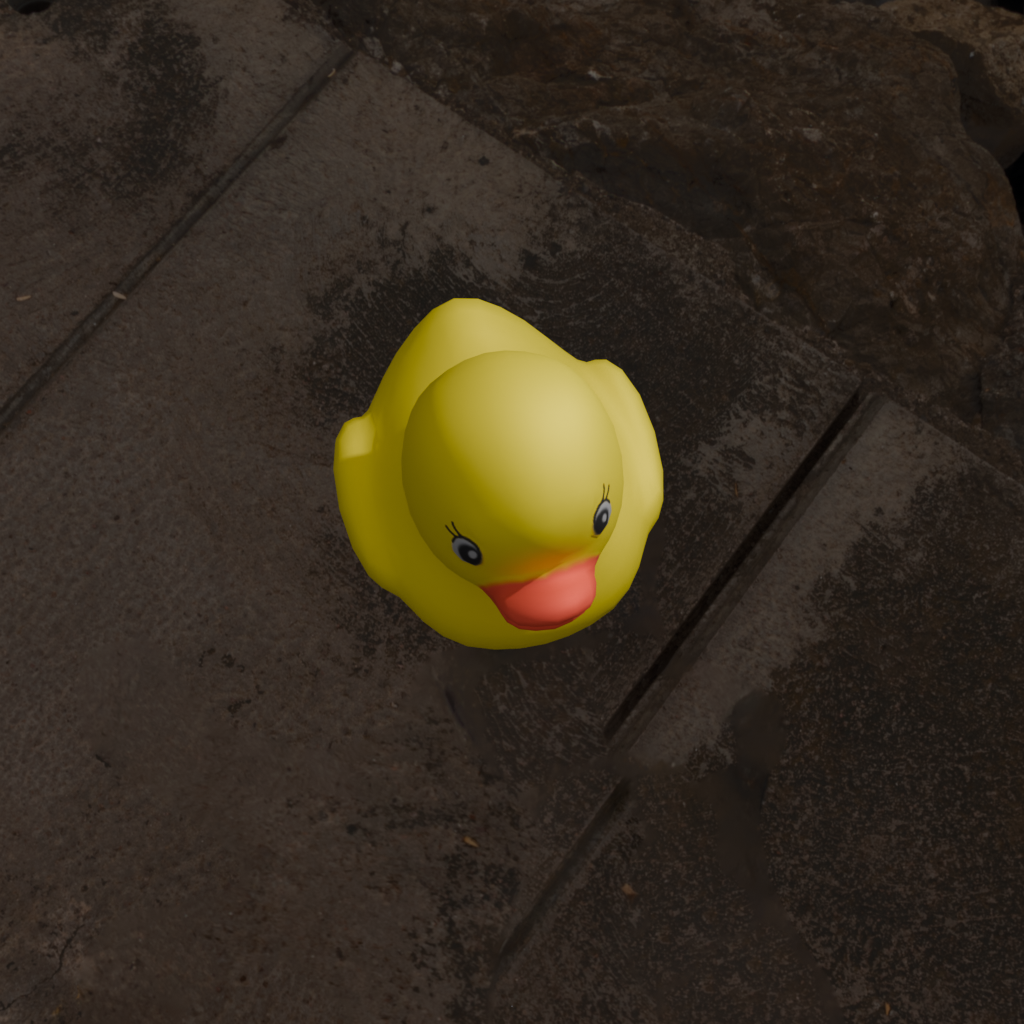
an image of a yellow rubber duck seen from <front_top> in a rocky pier extending into calm sea with a dramatic cloudy sky at sunset.